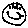
Label: smiley face